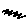
Label: zigzag